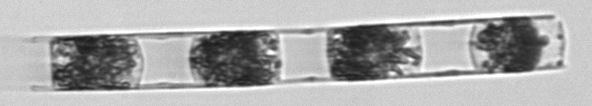
Label: Hemiaulus